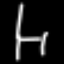
Label: chair